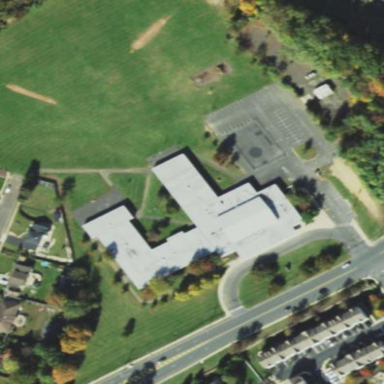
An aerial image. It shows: School.